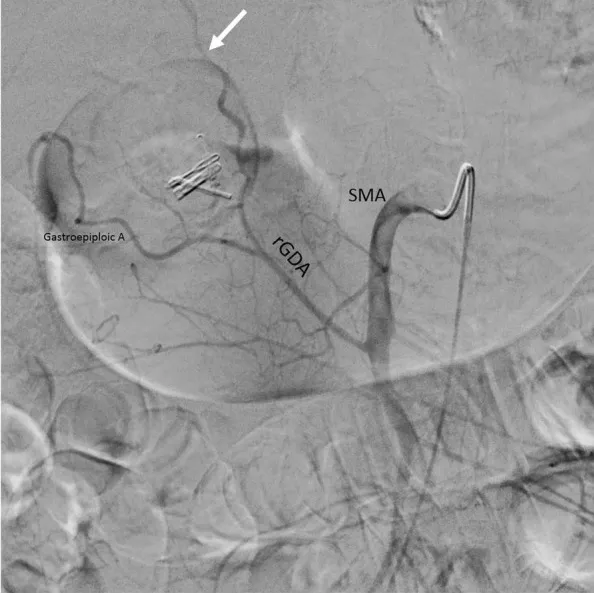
SMA angiogram demonstrating a replaced GDA (rGDA), which then continued towards the liver (arrow).
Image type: radiology (x_ray)